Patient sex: F
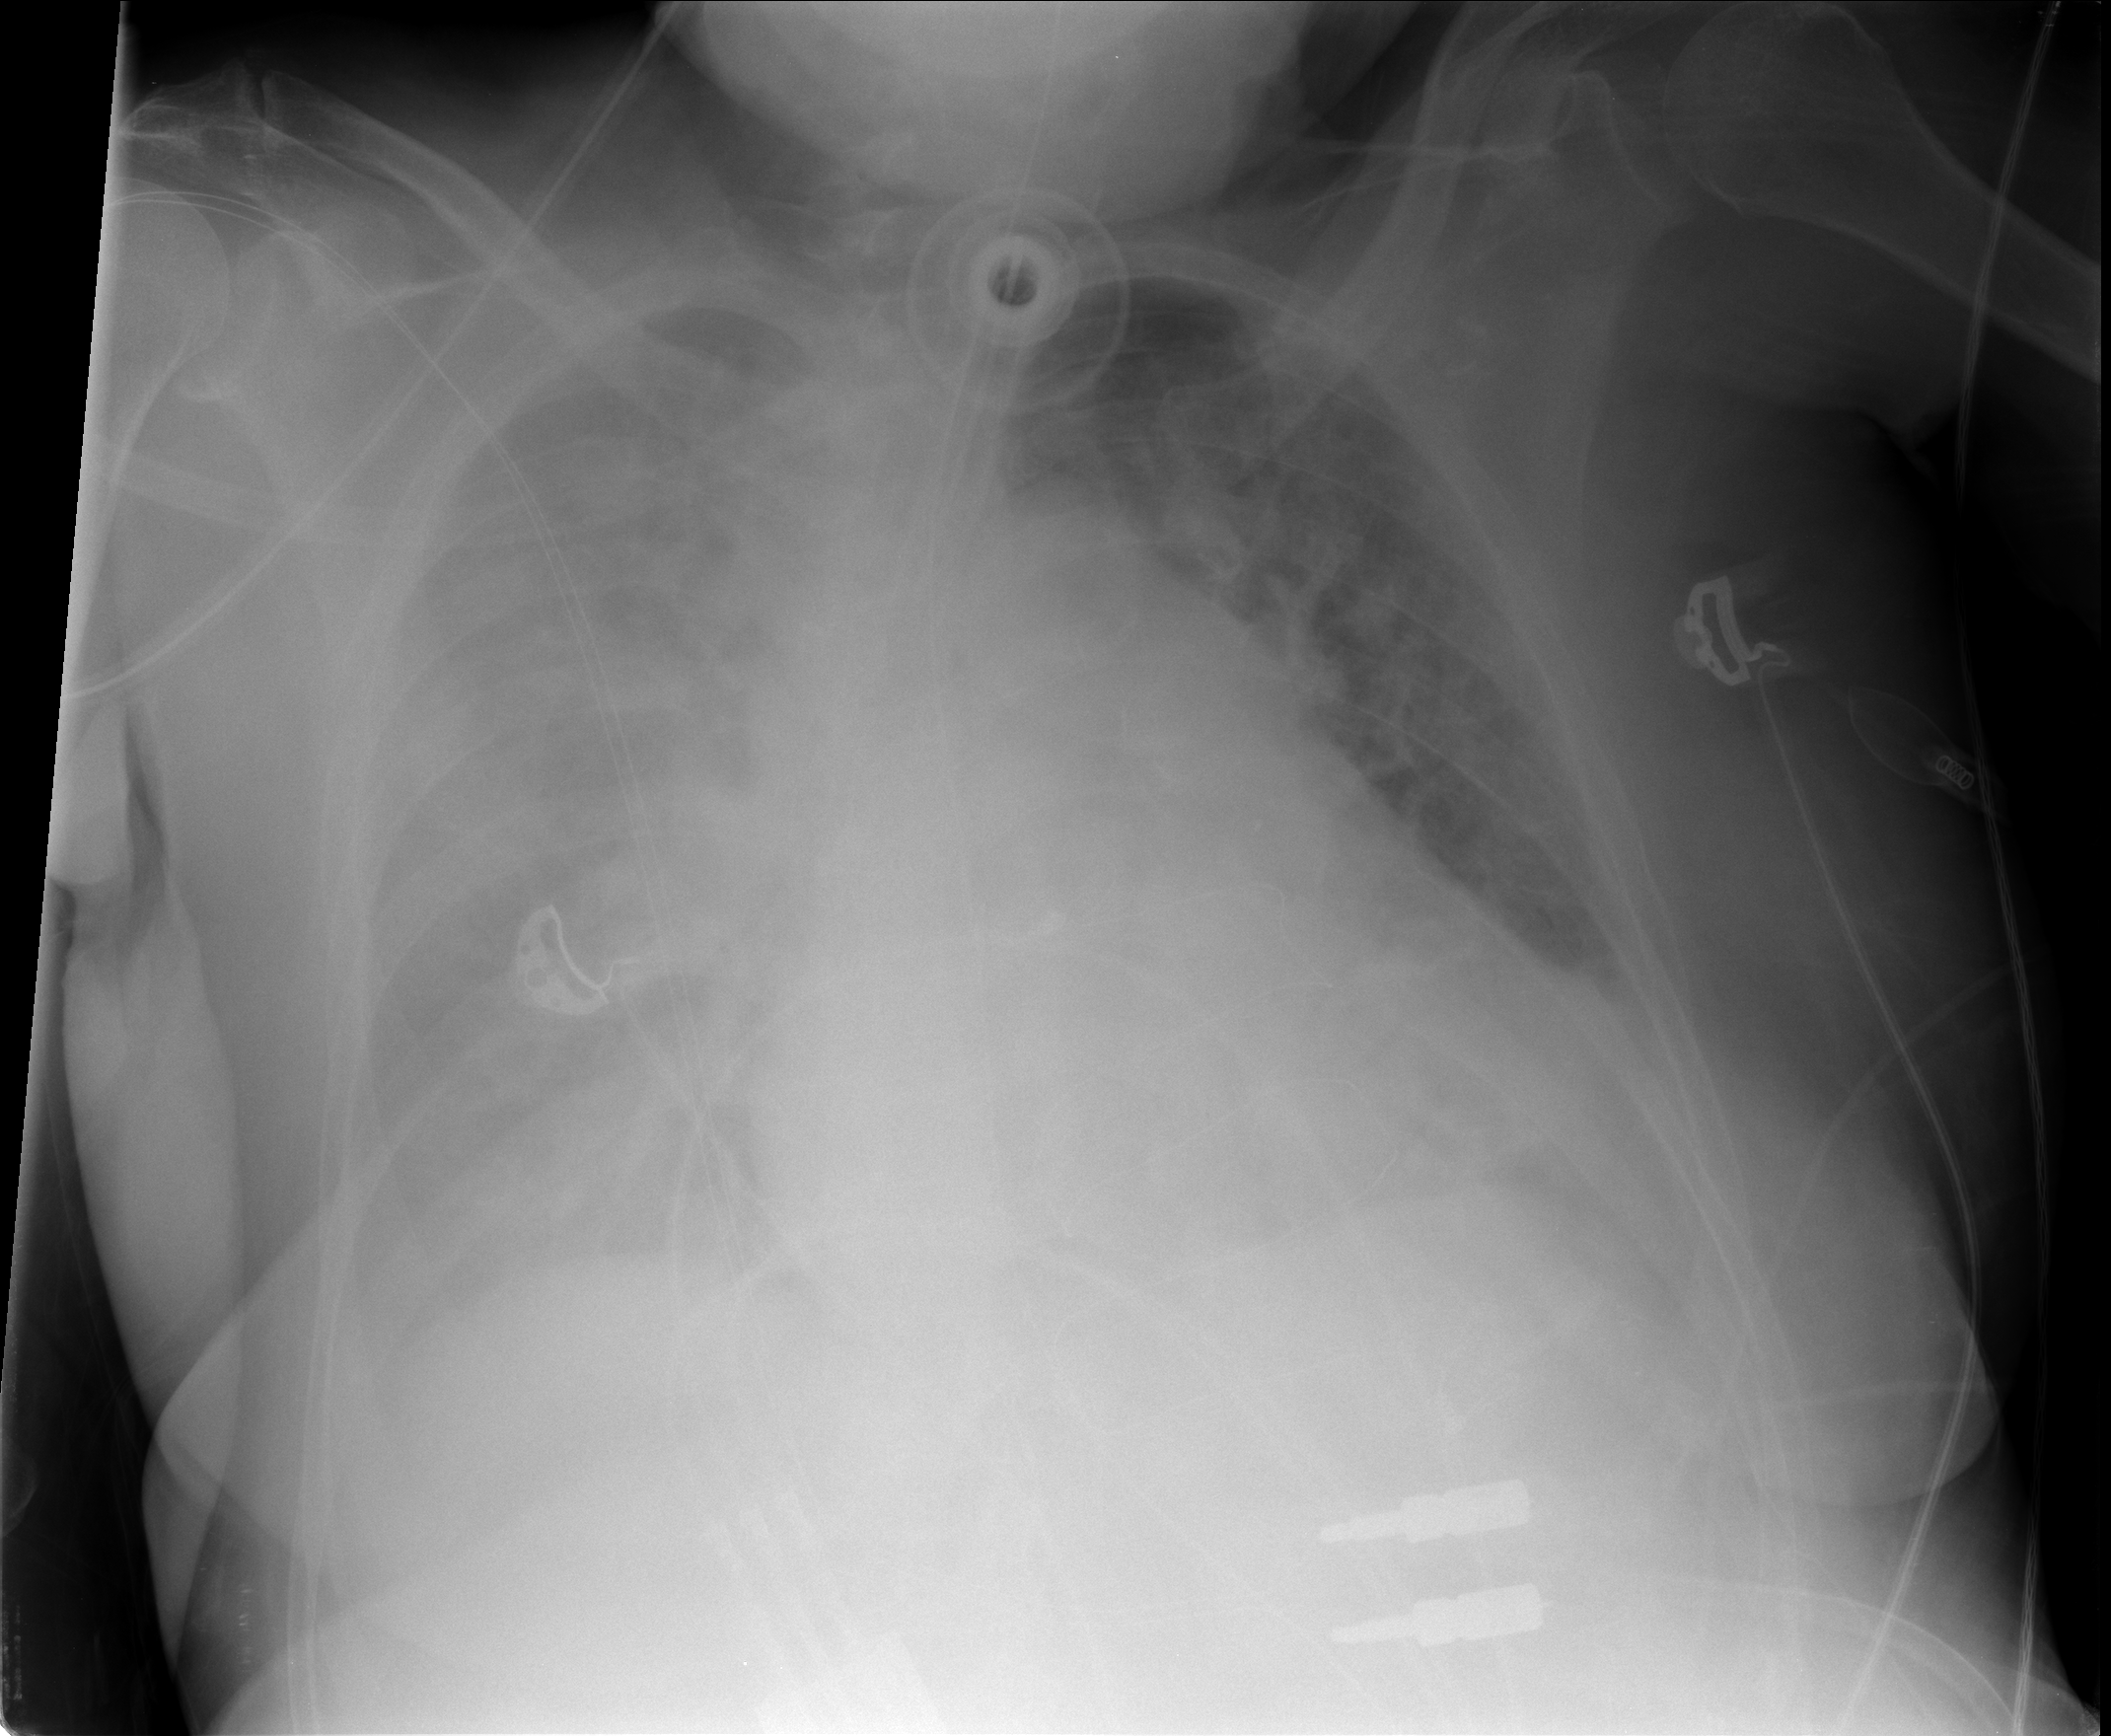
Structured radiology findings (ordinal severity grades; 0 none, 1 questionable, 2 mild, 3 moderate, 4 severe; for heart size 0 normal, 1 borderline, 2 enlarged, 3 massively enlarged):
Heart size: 3
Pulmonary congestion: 2
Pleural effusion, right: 3
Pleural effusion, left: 2
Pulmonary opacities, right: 0
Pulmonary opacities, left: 0
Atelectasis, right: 3
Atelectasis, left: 0